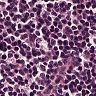
Metastatic tissue present: no